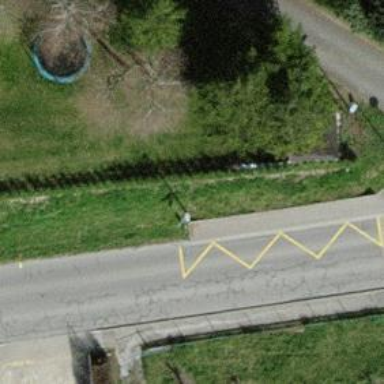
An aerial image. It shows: Bus stop with platform for public transport.